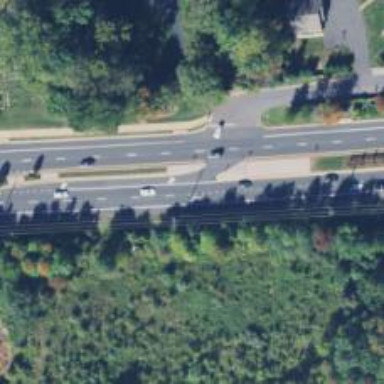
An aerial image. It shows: Trunk highway with expressway features.